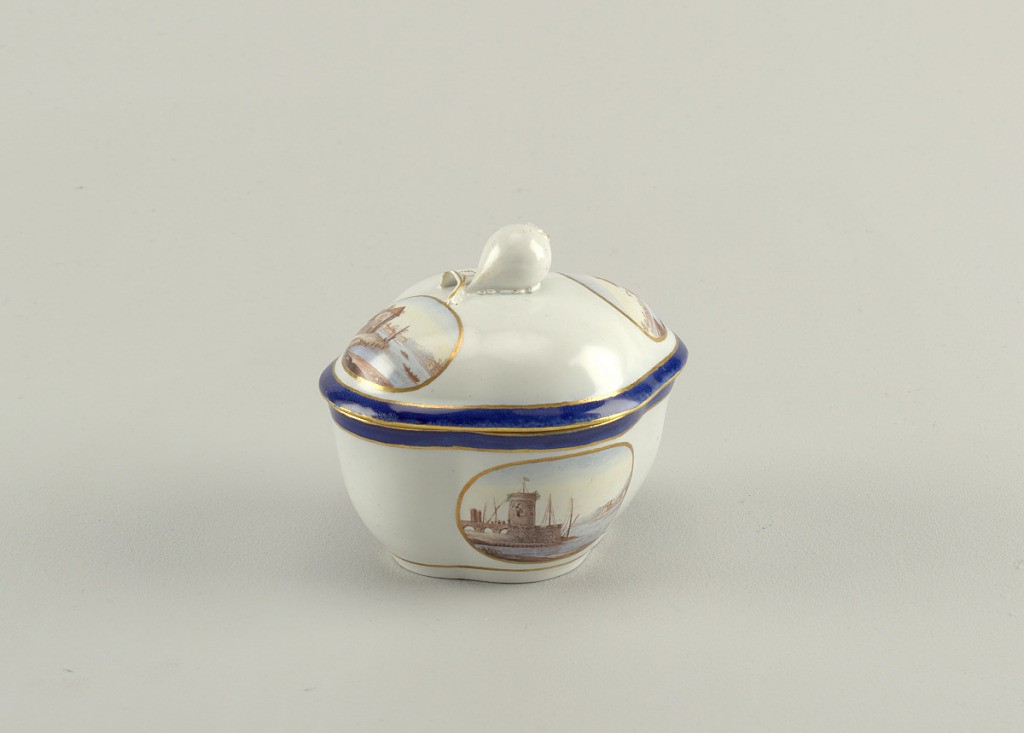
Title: Sugar Bowl, from a "Topographical" Dinner or Dessert Service ("A Vedute")
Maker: Doccia Porcelain Factory, Italian, established 1735
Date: ca. 1810–1820
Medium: hard paste porcelain, vitreous enamel, gold
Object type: sugar bowl
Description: Four-lobed oval plan with curved walls. Four-lobed dome cover with knob shape of a hip and leaf. Blue-gray body. Bowl and cover each decorated with two oval medallions with polychromed harbor scenes and ruins. Wide blue and narrow gold bands and edges.